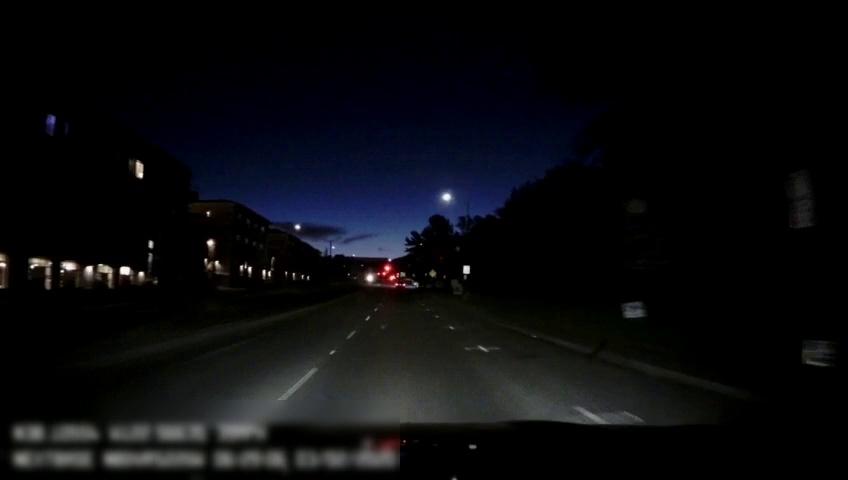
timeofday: Night
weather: Cloudy
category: Drivable Space
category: Drivable Space
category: Vehicles | Car
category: Lanes | Current Lane